Current action and preconditions to check: trajectory_clear

Your task: For each precondition in the list above, predict whether it will hold at this action.

Consider the current scene as observed from the mobile robot's camera, and analyze the predicted future states of all dynamic agents (e.g., people, animals, vehicles, or any moving entities) within the NEXT SECOND.

IMPORTANT: Only answer "very likely" if you are absolutely certain—based on strong, clear evidence—that a dynamic agent will violate the precondition in the predicted future state. Do NOT answer "very likely" for unlikely, ambiguous, or low-probability risks.

Ask yourself for each precondition: Is there a high probability, with clear and convincing evidence, that the predicted future states of any dynamic agent will interfere with the predicted future state of the currently executing action within the NEXT SECOND, causing that precondition to fail?

Assess the risk level based on these predictions. Use "likely" or "very likely" if motions create a clear risk of interference.

Use "neutral" or "improbable" if agents are nearby but their predicted paths are clearly diverging or non-conflicting.

Failure Risk Categories: "very improbable", "improbable", "neutral", "likely", "very likely"

Answer Format: Output ONLY the probability_of_failure value from these categories: "very improbable", "improbable", "neutral", "likely", "very likely"

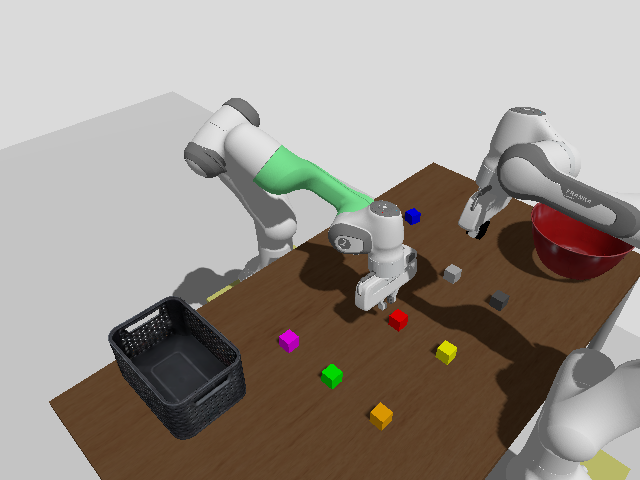

Answer: very improbable